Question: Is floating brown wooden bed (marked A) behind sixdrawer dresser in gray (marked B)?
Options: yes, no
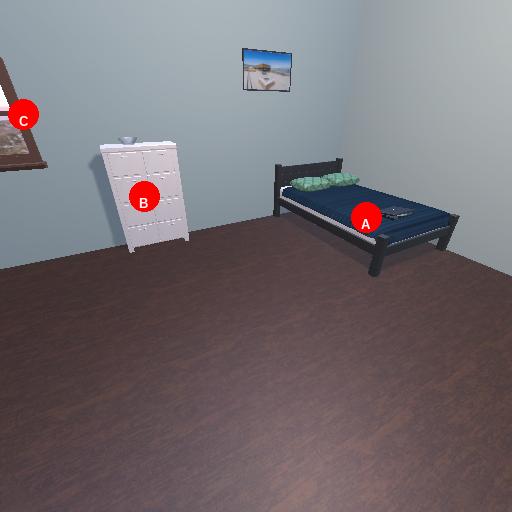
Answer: yes